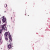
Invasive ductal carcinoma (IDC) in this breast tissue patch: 0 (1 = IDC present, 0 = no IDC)